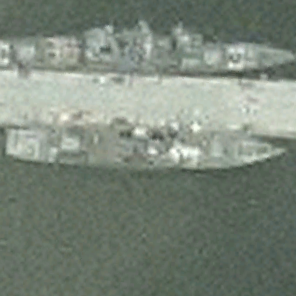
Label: destroyer